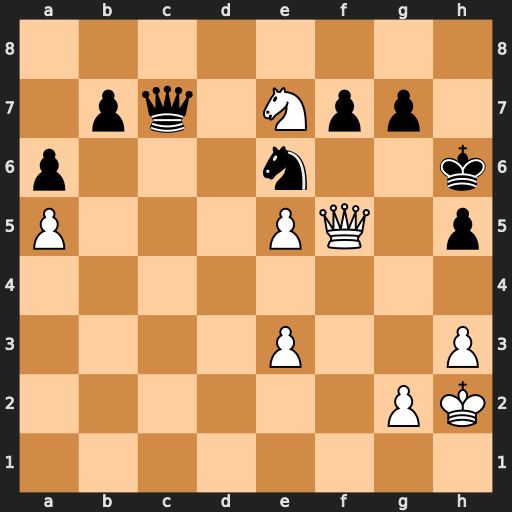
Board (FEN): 8/1pq1Npp1/p3n2k/P3PQ1p/8/4P2P/6PK/8
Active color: w
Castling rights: -
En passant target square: -
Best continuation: Ng8#